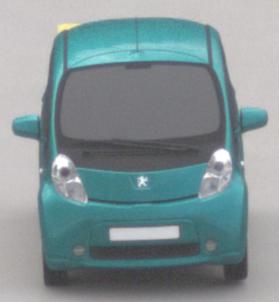
Make: Peugeot
Model: iOn
Detailed model: iOn
Model produced from: 2010/12
Model produced until: 2013/02
Doors: 5
Color: blue
Road condition: wet road
Daytime: morning or afternoon
Contrast: low contrast